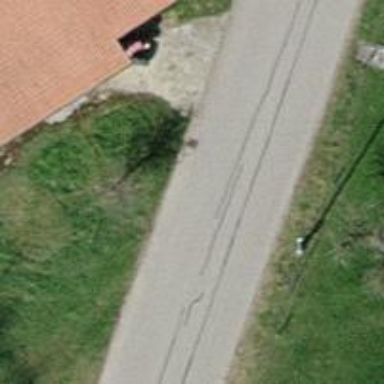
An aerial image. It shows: Residential road with asphalt surface and no sidewalks.